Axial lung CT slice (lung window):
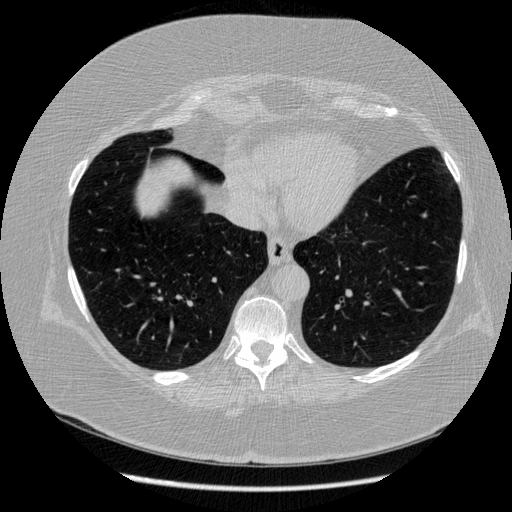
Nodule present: no